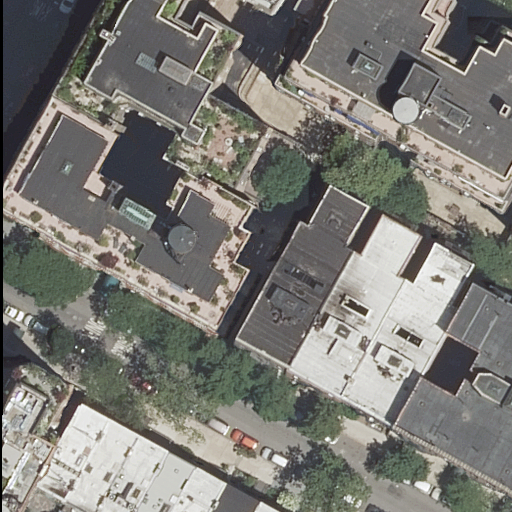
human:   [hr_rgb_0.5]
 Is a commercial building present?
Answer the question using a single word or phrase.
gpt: no

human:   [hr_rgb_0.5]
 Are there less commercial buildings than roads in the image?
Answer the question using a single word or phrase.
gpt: yes

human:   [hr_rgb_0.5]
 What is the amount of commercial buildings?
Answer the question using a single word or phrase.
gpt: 0

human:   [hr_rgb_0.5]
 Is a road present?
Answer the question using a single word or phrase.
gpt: yes

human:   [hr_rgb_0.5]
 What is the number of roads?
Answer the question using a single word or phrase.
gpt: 2

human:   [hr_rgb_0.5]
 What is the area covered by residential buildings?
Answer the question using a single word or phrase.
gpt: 5072m2

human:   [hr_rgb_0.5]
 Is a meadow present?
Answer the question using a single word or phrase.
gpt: no

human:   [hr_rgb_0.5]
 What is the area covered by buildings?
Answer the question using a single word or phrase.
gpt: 5072m2

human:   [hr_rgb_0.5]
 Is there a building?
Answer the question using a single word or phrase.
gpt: yes

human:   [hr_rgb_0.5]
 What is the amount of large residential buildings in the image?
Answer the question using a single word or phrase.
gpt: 3

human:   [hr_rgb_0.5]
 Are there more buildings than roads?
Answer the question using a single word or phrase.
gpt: yes

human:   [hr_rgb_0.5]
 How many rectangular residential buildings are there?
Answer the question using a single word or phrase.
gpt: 9

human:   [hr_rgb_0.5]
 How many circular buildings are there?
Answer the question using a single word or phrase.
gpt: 0

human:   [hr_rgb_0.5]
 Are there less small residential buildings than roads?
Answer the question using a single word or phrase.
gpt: no

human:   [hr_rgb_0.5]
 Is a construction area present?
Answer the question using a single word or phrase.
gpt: no

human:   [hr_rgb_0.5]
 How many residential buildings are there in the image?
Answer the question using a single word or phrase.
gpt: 15

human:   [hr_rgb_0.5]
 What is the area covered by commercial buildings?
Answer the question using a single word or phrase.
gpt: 0m2

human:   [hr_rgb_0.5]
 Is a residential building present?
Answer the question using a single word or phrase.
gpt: yes

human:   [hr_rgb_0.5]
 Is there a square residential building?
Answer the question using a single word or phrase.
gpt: no

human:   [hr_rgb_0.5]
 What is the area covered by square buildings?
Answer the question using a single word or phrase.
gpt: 0m2

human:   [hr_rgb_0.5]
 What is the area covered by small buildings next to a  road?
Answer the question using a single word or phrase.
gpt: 126m2

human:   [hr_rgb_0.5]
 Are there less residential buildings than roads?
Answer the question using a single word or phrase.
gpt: no

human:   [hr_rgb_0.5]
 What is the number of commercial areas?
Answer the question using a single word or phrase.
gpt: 0

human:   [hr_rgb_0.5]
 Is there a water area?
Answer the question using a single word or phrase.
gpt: no

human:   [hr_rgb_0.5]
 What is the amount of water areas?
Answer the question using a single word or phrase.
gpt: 0

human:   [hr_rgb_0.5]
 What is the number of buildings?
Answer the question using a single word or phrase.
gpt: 15

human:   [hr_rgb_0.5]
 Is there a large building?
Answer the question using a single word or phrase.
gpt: yes

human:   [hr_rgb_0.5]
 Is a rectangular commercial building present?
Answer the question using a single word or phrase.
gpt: no

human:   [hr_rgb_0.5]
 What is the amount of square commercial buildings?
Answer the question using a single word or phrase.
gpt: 0

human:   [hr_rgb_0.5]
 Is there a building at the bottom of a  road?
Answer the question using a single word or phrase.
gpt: yes

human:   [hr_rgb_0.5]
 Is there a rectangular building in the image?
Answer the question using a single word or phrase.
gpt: yes

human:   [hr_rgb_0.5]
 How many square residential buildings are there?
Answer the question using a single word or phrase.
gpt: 0

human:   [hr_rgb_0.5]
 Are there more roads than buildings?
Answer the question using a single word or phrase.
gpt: no

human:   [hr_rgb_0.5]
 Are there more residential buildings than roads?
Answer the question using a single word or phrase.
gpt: yes

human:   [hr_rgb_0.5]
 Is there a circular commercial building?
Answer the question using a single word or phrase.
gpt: no

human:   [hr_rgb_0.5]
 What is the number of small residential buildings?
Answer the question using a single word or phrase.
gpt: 5

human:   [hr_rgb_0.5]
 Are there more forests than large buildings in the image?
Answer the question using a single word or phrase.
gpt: no

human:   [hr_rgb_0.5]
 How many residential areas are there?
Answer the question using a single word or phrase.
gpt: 0

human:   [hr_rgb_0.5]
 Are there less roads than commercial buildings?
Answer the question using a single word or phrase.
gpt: no

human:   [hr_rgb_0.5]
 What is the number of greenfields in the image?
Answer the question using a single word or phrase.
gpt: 0

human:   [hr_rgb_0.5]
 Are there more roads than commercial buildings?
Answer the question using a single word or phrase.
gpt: yes

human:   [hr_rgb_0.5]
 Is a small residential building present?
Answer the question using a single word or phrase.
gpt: yes

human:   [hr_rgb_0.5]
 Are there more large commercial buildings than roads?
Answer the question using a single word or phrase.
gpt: no

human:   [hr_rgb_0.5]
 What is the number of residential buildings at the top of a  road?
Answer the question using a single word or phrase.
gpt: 4

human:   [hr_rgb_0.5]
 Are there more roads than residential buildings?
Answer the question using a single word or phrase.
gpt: no

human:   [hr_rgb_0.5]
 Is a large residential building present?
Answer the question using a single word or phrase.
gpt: yes

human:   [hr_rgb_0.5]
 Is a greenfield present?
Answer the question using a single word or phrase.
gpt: no

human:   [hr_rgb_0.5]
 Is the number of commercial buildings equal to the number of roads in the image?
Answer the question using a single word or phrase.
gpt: no

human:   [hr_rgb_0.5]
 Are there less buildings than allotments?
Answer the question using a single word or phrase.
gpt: no

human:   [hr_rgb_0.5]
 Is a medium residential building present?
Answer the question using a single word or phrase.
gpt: yes

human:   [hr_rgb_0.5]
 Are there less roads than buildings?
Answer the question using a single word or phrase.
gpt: yes

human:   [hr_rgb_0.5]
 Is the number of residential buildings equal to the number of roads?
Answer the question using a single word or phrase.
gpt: no

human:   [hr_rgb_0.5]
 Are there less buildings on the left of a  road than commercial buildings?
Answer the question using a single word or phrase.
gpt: no

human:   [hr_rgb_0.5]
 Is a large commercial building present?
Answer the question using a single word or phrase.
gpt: no

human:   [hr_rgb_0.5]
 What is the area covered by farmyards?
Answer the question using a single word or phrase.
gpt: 0m2

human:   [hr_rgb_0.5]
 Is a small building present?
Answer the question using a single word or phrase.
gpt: yes

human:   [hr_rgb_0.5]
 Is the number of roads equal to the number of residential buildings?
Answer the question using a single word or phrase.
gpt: no

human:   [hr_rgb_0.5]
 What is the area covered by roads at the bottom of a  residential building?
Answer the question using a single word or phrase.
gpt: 0m2

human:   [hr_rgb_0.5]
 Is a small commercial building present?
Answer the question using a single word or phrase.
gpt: no

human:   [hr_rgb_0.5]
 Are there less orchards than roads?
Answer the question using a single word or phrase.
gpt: yes

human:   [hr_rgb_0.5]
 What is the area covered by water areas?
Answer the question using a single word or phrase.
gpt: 0m2

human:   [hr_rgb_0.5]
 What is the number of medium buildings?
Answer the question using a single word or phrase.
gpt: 7

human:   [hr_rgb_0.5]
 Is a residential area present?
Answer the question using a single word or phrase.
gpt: no

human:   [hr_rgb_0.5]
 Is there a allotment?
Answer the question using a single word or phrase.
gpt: no